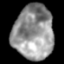
Tissue: lung
Cell type: Epithelial cells
Senescence score: 0.2254
Nuclear area (px): 2141
Mean DAPI intensity: 148.723